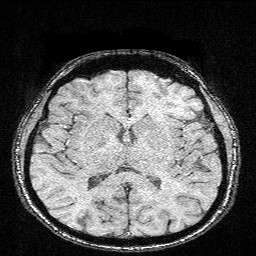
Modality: FLASH
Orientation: coronal
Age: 29
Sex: male